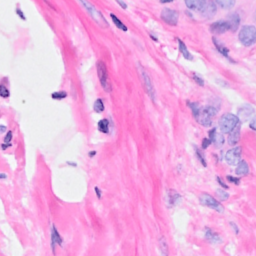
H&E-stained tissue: Breast